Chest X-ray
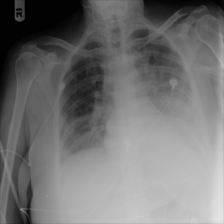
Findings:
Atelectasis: positive
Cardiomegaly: negative
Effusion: positive
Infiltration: positive
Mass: negative
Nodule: negative
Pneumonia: negative
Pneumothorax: negative
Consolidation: negative
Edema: negative
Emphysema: negative
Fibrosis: negative
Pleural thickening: negative
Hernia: negative